Question: I have a gridview and one of the bound fields contains a date (CureExpires), I am looking to have this date replaced with the word "Expired" if the date is older than the current date and time. How would I accomplish this?
Example of how it would look:

My Code:
'''
<asp:GridView runat="server" ID="PendingList" CssClass="wiretable" AutoGenerateColumns="False"
AllowPaging="True" BorderColor="#E8CC6B" BorderStyle="Solid" BorderWidth="1px"
Width="100%" OnPageIndexChanging="PendingList_PageIndexChanging" PageSize="10"
ShowFooter="True" OnRowDataBound="PendingList_RowDataBound">
<Columns>
<asp:BoundField DataField="MemberName" HeaderText="Member Name" />
<asp:BoundField DataField="Owes" HeaderText="Owes" />
<asp:BoundField DataField="Paid" HeaderText="Paid" />
<asp:BoundField DataField="CureExpires" DataFormatString="{0:MM/dd/yy}"
HeaderText="Expires" />
<asp:HyperLinkField DataNavigateUrlFields="ID" DataNavigateUrlFormatString="Payment.aspx?ID={0}"
Text="Record Payment" HeaderText="" />
</Columns>
</asp:GridView>
'''
Update: More code
'''
public partial class Branch : System.Web.UI.Page
{
public class Member
{
public int ID { get; set; }
public string MemberName { get; set; }
public int Owes { get; set; }
public int Paid { get; set; }
public DateTime? CureExpires { get; set; }
}
protected void Page_Load(object sender, EventArgs e)
{
if (!IsPostBack)
bindGridView();
}
public void bindGridView()
{
var id = Request.Params["ID"];
string connStr = "";
SqlConnection mySQLconnection = new SqlConnection(connStr);
if (mySQLconnection.State == ConnectionState.Closed)
{
mySQLconnection.Open();
}
SqlCommand mySqlCommand = new SqlCommand(@"SELECT
C.ID, C.MemberName, C.CureExpires,
C.CureAmt - COALESCE(SUM(P.PaymentAmt),0) as Owes,
COALESCE (SUM(P.PaymentAmt),0) as Paid,
C.CureAmt
FROM
Cure C
LEFT JOIN CurePayment P
ON C.ID = P.CureID
WHERE
C.Status = '2' and C.TransWorldAcct = '0'
and C.Branch = " + "'" + id + "'" + " GROUP BY C.MemberName, C.CureExpires, C.CureAmt, C.ID", mySQLconnection);
SqlDataAdapter mySqlAdapter = new SqlDataAdapter(mySqlCommand);
DataSet myDataSet = new DataSet();
mySqlAdapter.Fill(myDataSet);
PendingList.DataSource = myDataSet;
PendingList.DataBind();
if (mySQLconnection.State == ConnectionState.Open)
{
mySQLconnection.Close();
}
}
protected void PendingList_RowDataBound(object sender,
GridViewRowEventArgs e)
{
if (e.Row.RowType == DataControlRowType.DataRow)
{
e.Row.Cells[2].ForeColor = System.Drawing.Color.Green;
e.Row.Cells[1].ForeColor = System.Drawing.Color.Red;
var expiresLiteral = e.Row.FindControl("ExpiresLiteral") as Literal;
var member = e.Row.DataItem as Member;
if (!member.CureExpires.HasValue)
expiresLiteral.Text = "N/A";
else if (member.CureExpires.Value < DateTime.Now)
expiresLiteral.Text = "Expired";
else
expiresLiteral.Text = member.CureExpires.Value.ToShortDateString();
}
'''
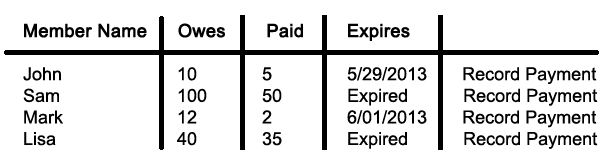
Answer: You are almost there. You just need to add the logic inside 'PendingList_RowDataBound'.

'''
public class Member
{
public int ID { get; set; }
public string MemberName { get; set; }
public int Owes { get; set; }
public int Paid { get; set; }
public DateTime? CureExpires { get; set; }
}
protected void Page_Load(object sender, EventArgs e)
{
if(!IsPostBack)
{
PendingList.DataSource = new List<Member>
{
new Member {ID = 1, MemberName = "John", Owes = 10,
Paid = 5, CureExpires = new DateTime(2013, 5, 25)},
new Member {ID = 2, MemberName = "Sam", Owes = 100,
Paid = 50, CureExpires = new DateTime(2013, 5, 23)},
new Member {ID = 3, MemberName = "Mark", Owes = 12,
Paid = 2, CureExpires = new DateTime(2013, 6, 1)},
new Member {ID = 3, MemberName = "Lisa", Owes = 40,
Paid = 35, CureExpires = null},
};
PendingList.DataBind();
}
}
protected void PendingList_RowDataBound(object sender, GridViewRowEventArgs e)
{
if (e.Row.RowType == DataControlRowType.DataRow)
{
var expiresLiteral = e.Row.FindControl("ExpiresLiteral") as Literal;
var member = e.Row.DataItem as Member;
if (!member.CureExpires.HasValue)
expiresLiteral.Text = "N/A";
else if (member.CureExpires.Value < DateTime.Now)
expiresLiteral.Text = "Expired";
else
expiresLiteral.Text = member.CureExpires.Value.ToShortDateString();
}
}
<asp:GridView runat="server" ID="PendingList" AutoGenerateColumns="False"
OnRowDataBound="PendingList_RowDataBound">
<Columns>
<asp:BoundField DataField="MemberName" HeaderText="Member Name" />
<asp:BoundField DataField="Owes" HeaderText="Owes" />
<asp:BoundField DataField="Paid" HeaderText="Paid" />
<asp:TemplateField HeaderText="Expires">
<ItemTemplate>
<asp:Literal runat="server" ID="ExpiresLiteral" />
</ItemTemplate>
</asp:TemplateField>
<asp:HyperLinkField DataNavigateUrlFields="ID"
DataNavigateUrlFormatString="Payment.aspx?ID={0}"
Text="Record Payment" HeaderText="" />
</Columns>
</asp:GridView>
'''
## Updated for DataSet DataSource
'''
protected void PendingList_RowDataBound(object sender, GridViewRowEventArgs e)
{
if (e.Row.RowType == DataControlRowType.DataRow)
{
DateTime cureExpires;
var expiresLiteral = e.Row.FindControl("ExpiresLiteral") as Literal;
var obj = ((DataRowView) e.Row.DataItem)["CureExpires"];
if (obj != null && DateTime.TryParse(obj.ToString(), out cureExpires))
{
if (cureExpires < DateTime.Now)
expiresLiteral.Text = "Expired";
else
expiresLiteral.Text = cureExpires.ToShortDateString();
}
else
{
expiresLiteral.Text = "N/A";
}
}
}
'''